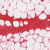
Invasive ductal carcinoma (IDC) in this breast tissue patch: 0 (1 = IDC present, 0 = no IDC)